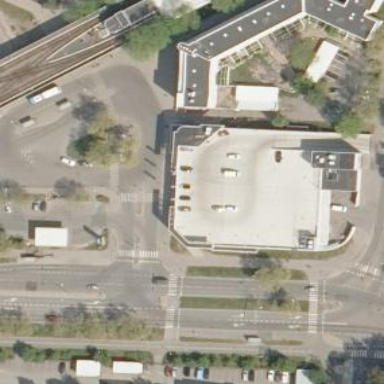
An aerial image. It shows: Rooftop parking area.